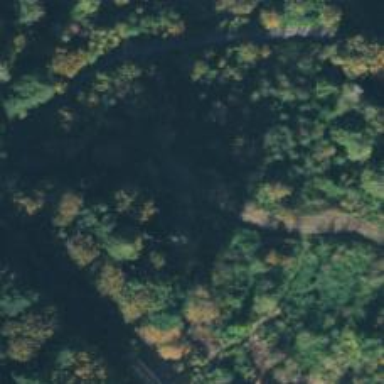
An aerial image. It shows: Path.